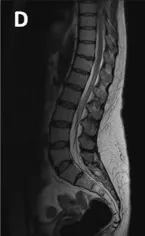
T2. Sequences. The presence of the catheter was hard to identify even for experienced radiologists, as its intensity on T1-weighted and T2-weighted images was similar to that of the cauda equina nerve roots.
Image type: radiology (mri)